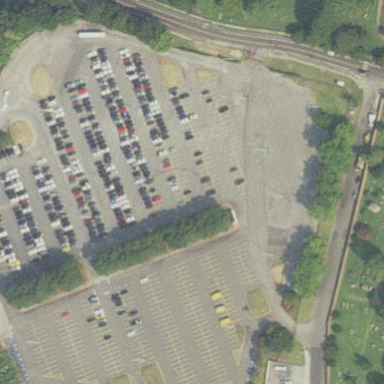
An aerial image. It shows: Parking area with surface.